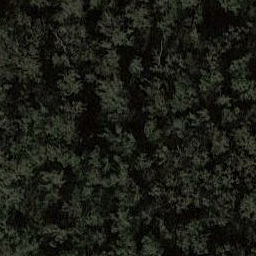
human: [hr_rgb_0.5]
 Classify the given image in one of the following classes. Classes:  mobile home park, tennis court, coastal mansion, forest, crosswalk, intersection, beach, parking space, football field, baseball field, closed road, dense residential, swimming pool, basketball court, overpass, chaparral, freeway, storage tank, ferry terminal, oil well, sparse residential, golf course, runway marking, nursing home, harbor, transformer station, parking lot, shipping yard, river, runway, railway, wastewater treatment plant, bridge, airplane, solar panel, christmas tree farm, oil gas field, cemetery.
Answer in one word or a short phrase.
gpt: forest